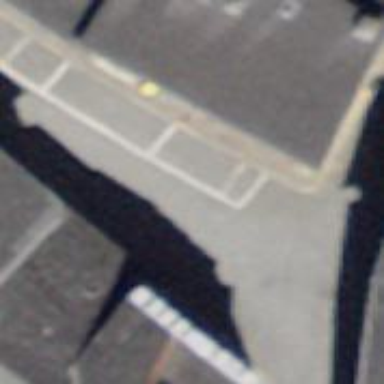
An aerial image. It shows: Street-side parking area.